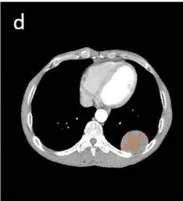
After enhancement scanning, there is a little heterogeneous enhancement of the chest occupation, tumor size is about 3.4 cm x 3.2 cm (d).
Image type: radiology (ct)